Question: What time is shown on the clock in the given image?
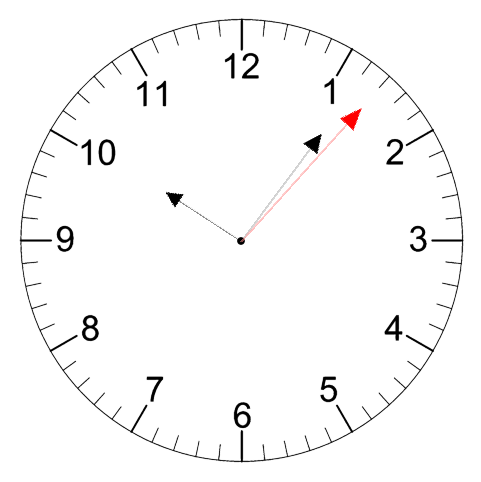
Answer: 10:06:07